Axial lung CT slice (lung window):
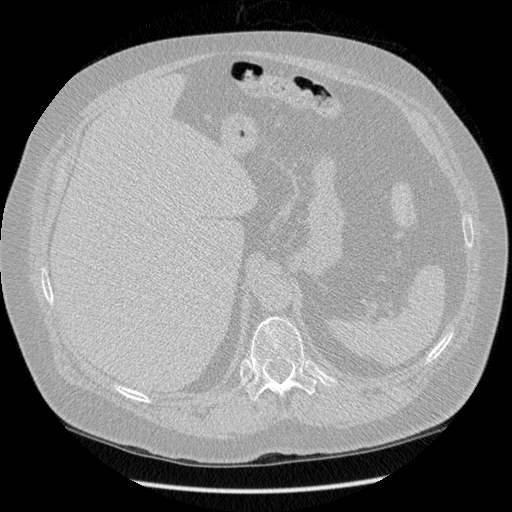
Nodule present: no